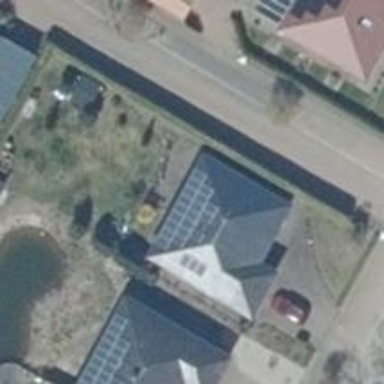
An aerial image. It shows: Solar photovoltaic panel generating electricity through small installation.